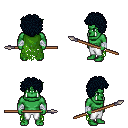
a pixel art fantasy rpg character, male body template, orc, green skin, green tattered cape, white pants, raven curly afro hairstyle, white cloth bandages, spear, four views (front, back, left, right), 2x2 character sprite sheet, small pixel art, hard edges, no anti-aliasing